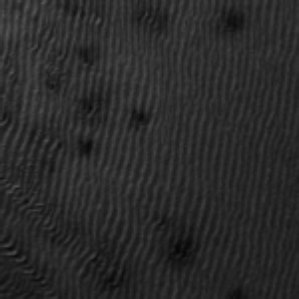
Label: frost